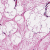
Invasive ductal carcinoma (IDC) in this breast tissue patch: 0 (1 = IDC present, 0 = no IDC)